【题型】解答题　【知识点】解析几何　【难度】hard
已知抛物线：$\Gamma: y^2 = 4x$ 的焦点为 $F$，准线为 $l$，过焦点 $F$ 作直线 $m$ 交抛物线于 $A(x_1,y_1)$、$B(x_2,y_2)$ 两点。

(1) 过点 $A$ 作直线 $l$ 的垂线，垂足为 $P$，若 $\overrightarrow{FP}$ 在 $\vec{a} = (0,3)$ 上的数量投影为 $2\sqrt{3}$，求 $\triangle PAF$ 的面积；

(2) 设直线 $m$ 交 $y$ 轴于点 $D$，若 $\overrightarrow{DA} = \lambda \overrightarrow{AF}$，$\overrightarrow{DB} = \mu \overrightarrow{BF}$，求 $\lambda + \mu$ 的值；

(3) 设 $O$ 为坐标原点，直线 $OA$、$OB$ 分别与 $l$ 相交于点 $M$、$N$。试探究：以线段 $MN$ 为直径的圆 $C$ 是否过定点，若是，求出定点的坐标；若不是，说明理由。
【解答】
【详解】（1）抛物线 $y^2 = 4x$ 的焦点坐标为 $F(1,0)$，准线方程为 $l: x = -1$，

依题意可得 $P(-1,y_1)$，所以 $\overrightarrow{FP} = (-2,y_1)$，则 $\overrightarrow{FP} \cdot \vec{a} = 3y_1$，$|\vec{a}| = 3$，

所以 $\overrightarrow{FP}$ 在 $\vec{a} = (0,3)$ 上的数量投影为 $\dfrac{\overrightarrow{FP} \cdot \vec{a}}{|\vec{a}|} = y_1$，即 $y_1 = 2\sqrt{3}$，

所以 $4x_1 = (2\sqrt{3})^2$，解得 $x_1 = 3$，所以 $A(3,2\sqrt{3})$，此时 $P(-1,2\sqrt{3})$，

所以 $S_{\triangle PAF} = \dfrac{1}{2} \times (3+1) \times 2\sqrt{3} = 4\sqrt{3}$。

（2）依题意直线 $m$ 的斜率存在且不为零，

设直线方程为 $y = k(x-1)$，又 $A(x_1,y_1)$、$B(x_2,y_2)$，则 $x_1 \neq 1$ 且 $x_2 \neq 1$，

令 $x = 0$，则 $y = -k$，即 $D(0,-k)$，

联立方程 $\begin{cases} y = k(x-1) \\ y^2 = 4x \end{cases}$，消去 $y$ 可得 $k^2x^2 - 2(k^2 + 2)x + k^2 = 0$，

则可得 $x_1 + x_2 = \dfrac{2(k^2 + 2)}{k^2}$，$x_1x_2 = \dfrac{k^2}{k^2} = 1$，

又 $F(1,0)$，$A(x_1,y_1)$、$B(x_2,y_2)$，

所以 $\overrightarrow{DA} = (x_1,y_1 + k)$，$\overrightarrow{AF} = (1 - x_1,-y_1)$，$\overrightarrow{DB} = (x_2,y_2 + k)$，$\overrightarrow{BF} = (1 - x_2,-y_2)$，

因为 $\overrightarrow{DA} = \lambda \overrightarrow{AF}$，$\overrightarrow{DB} = \mu \overrightarrow{BF}$，

所以 $x_1 = \lambda(1 - x_1)$，$x_2 = \mu(1 - x_2)$，

所以 $\lambda = \dfrac{x_1}{1 - x_1}$，$\mu = \dfrac{x_2}{1 - x_2}$，

所以 $\lambda + \mu = \dfrac{x_1}{1 - x_1} + \dfrac{x_2}{1 - x_2} = \dfrac{x_1(1 - x_2) + x_2(1 - x_1)}{(1 - x_1)(1 - x_2)} = \dfrac{(x_1 + x_2) - 2x_1x_2}{1 - (x_1 + x_2) + x_1x_2}$
\[
= \dfrac{\dfrac{2(k^2 + 2)}{k^2} - 2 \times 1}{1 - \dfrac{2(k^2 + 2)}{k^2} + 1} = -1.
\]

（3）以线段 $MN$ 为直径的圆 $C$ 过定点 $(1,0)$，$(-3,0)$，理由如下：

由（2）可得 $x_1 + x_2 = \dfrac{2(k^2 + 2)}{k^2}$，$x_1x_2 = 1$，

$\because$ 直线 $OA: y = \dfrac{y_1}{x_1}x$，当 $x = -1$ 时，$y = -\dfrac{y_1}{x_1}$，

$\therefore M\left(-1, -\dfrac{y_1}{x_1}\right)$，

同理可得 $N\left(-1, -\dfrac{y_2}{x_2}\right)$，

$\because \dfrac{\left(-\dfrac{y_1}{x_1}\right) + \left(-\dfrac{y_2}{x_2}\right)}{2} = -\dfrac{\dfrac{k(x_1 - 1)}{x_1} + \dfrac{k(x_2 - 1)}{x_2}}{2} = -\dfrac{k\left[2x_1x_2 - (x_1 + x_2)\right]}{2x_1x_2}$
\[
= -\dfrac{k\left(2 - \dfrac{2(k^2 + 2)}{k^2}\right)}{2} = \dfrac{2}{k},
\]

又 $|MN| = \left|\left(-\dfrac{y_1}{x_1}\right) - \left(-\dfrac{y_2}{x_2}\right)\right| = \left|\dfrac{k(x_1 - 1)}{x_1} - \dfrac{k(x_2 - 1)}{x_2}\right| = \left|\dfrac{k(x_1 - x_2)}{x_1x_2}\right| = |k|\sqrt{(x_1 + x_2)^2 - 4x_1x_2}$
\[
= |k|\sqrt{\left[\dfrac{2(k^2 + 2)}{k^2}\right]^2 - 4} = \dfrac{4\sqrt{k^2 + 1}}{|k|},
\]

则线段 $MN$ 为直径的圆 $C$ 的圆心 $C\left(-1, \dfrac{2}{k}\right)$，半径 $r = \dfrac{1}{2}|MN| = \dfrac{2\sqrt{k^2 + 1}}{|k|}$，

故圆 $C$ 的方程为 $(x + 1)^2 + \left(y - \dfrac{2}{k}\right)^2 = \dfrac{4(k^2 + 1)}{k^2}$，整理得 $(x^2 + y^2 + 2x - 3) - \dfrac{4}{k}y = 0$，

令 $y = 0$，则 $x^2 + 2x - 3 = 0$，解得 $x = 1$ 或 $x = -3$，

故以线段 $MN$ 为直径的圆 $C$ 过定点 $(1,0)$，$(-3,0)$。
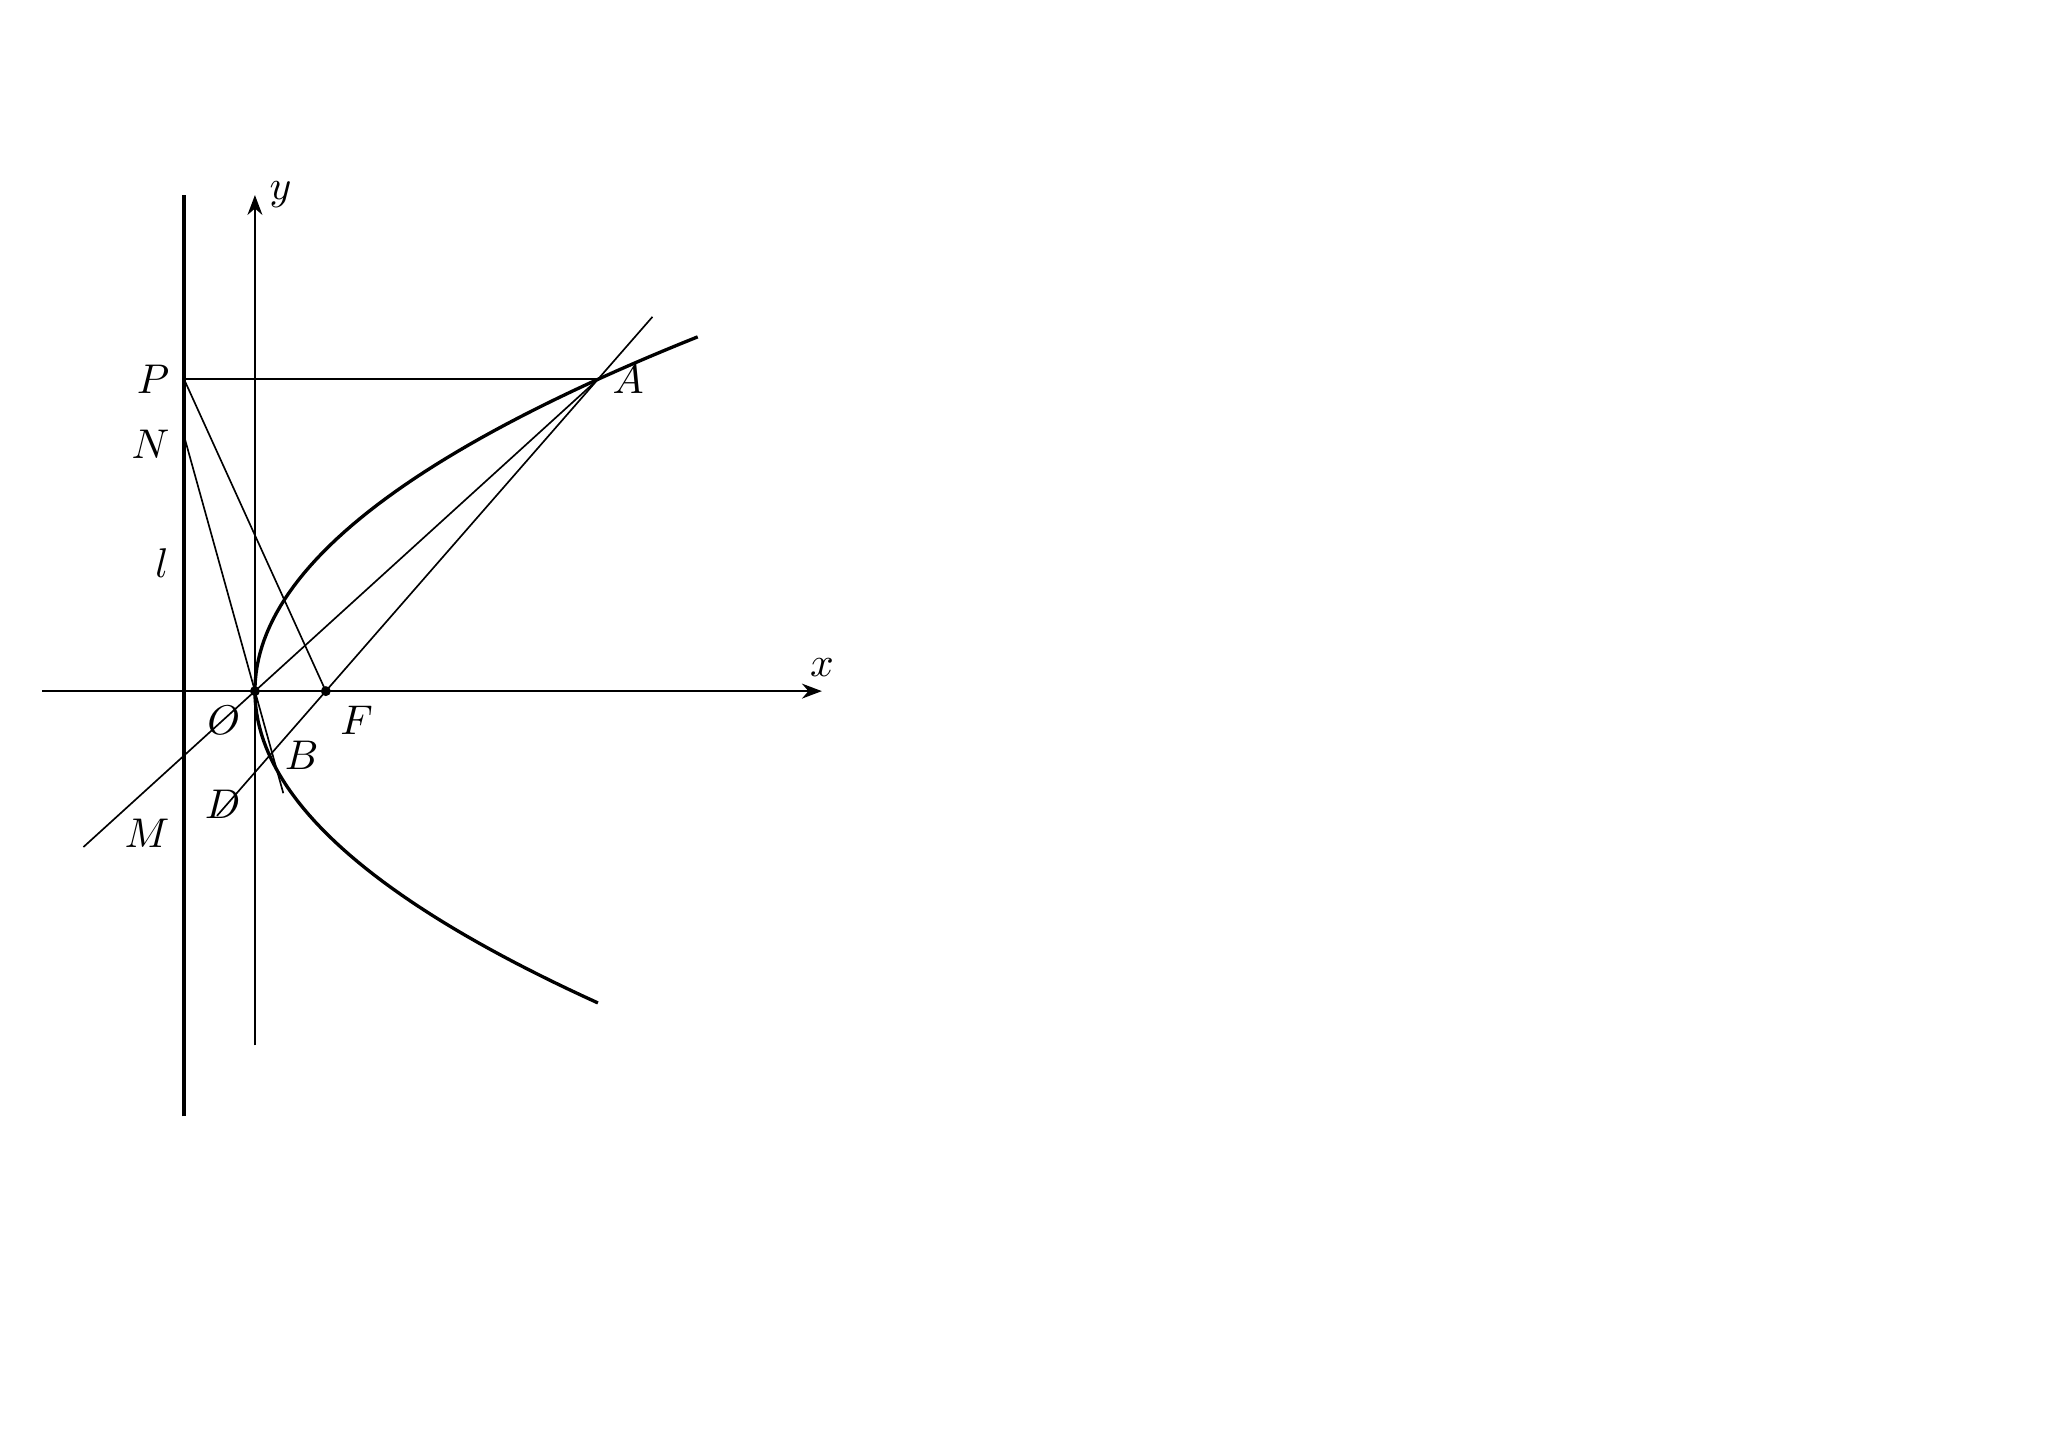